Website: slack
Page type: billing-address
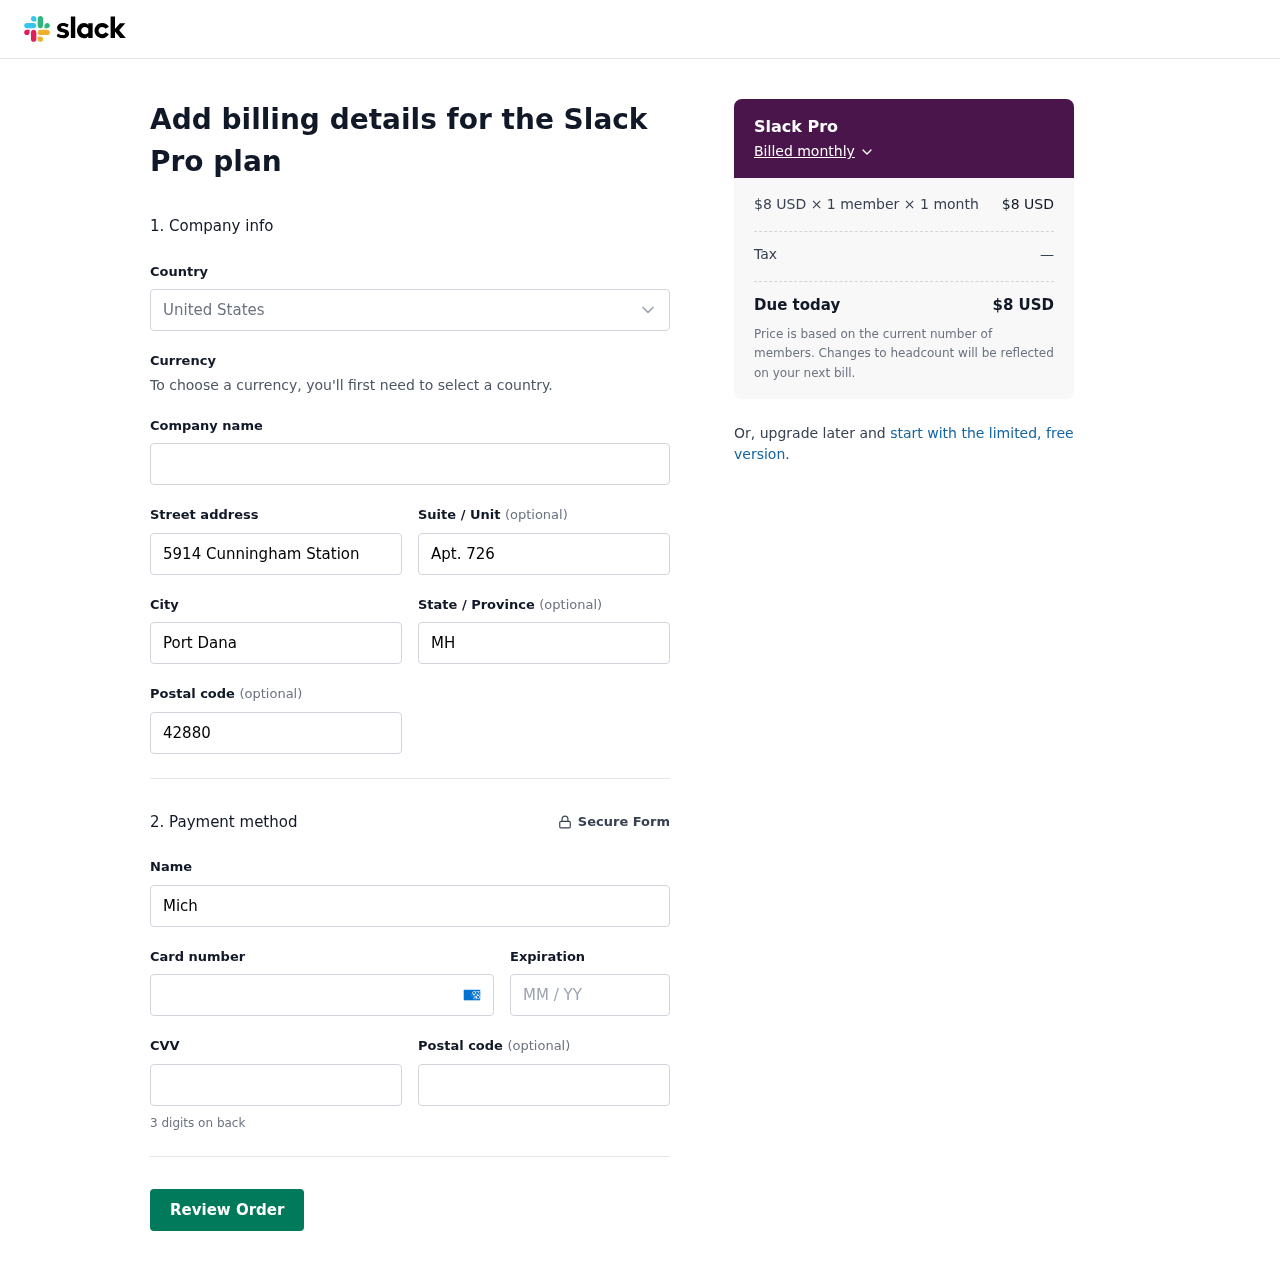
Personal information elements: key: PII_CARD_CVV
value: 6039
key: PII_CARD_EXPIRY
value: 11/30
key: PII_CARD_NUMBER
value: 3414 1411 0895 316
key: PII_CITY
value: Port Dana
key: PII_COUNTRY
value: United States
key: PII_FULLNAME
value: Michelle Conley
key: PII_POSTCODE
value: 42880
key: PII_POSTCODE2
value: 64739
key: PII_STATE
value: MH
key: PII_STREET
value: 5914 Cunningham Station
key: PII_STREET2
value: Apt. 726
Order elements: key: ORDER_PLAN_PRICE
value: $8 USD
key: ORDER_NUM_MEMBERS
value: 1 member
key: ORDER_NUM_MONTHS
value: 1 month
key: ORDER_SUBTOTAL
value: $8 USD
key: ORDER_TAX
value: —
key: ORDER_TOTAL
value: $8 USD